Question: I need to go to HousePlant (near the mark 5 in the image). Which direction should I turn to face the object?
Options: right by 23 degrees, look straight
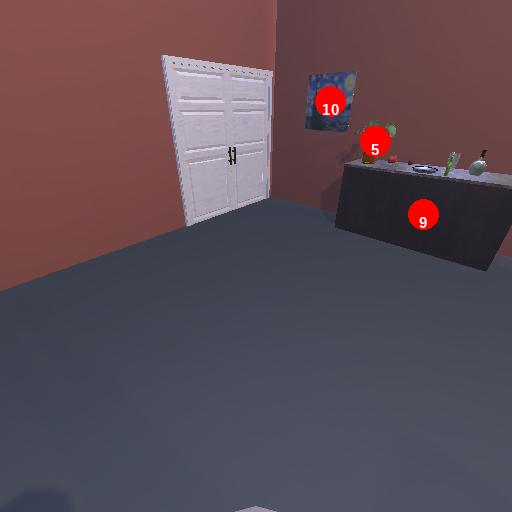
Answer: right by 23 degrees